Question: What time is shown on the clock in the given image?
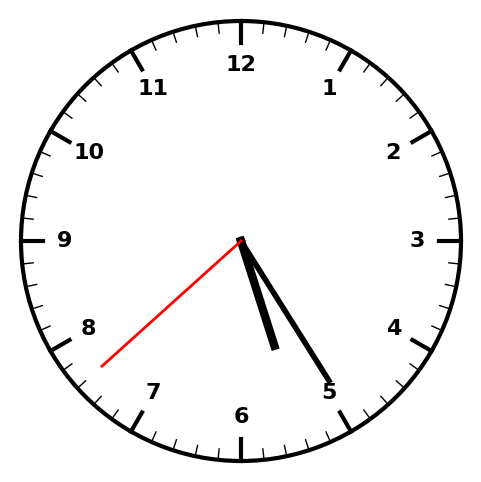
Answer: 05:24:38